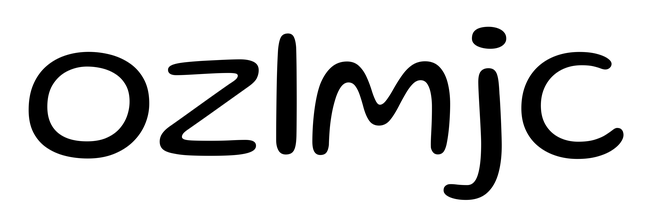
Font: Gluten_Light